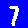
Digit: 7